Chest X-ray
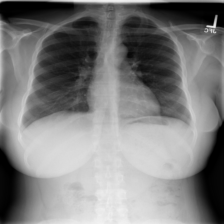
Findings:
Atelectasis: negative
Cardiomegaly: negative
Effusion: negative
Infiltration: negative
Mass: negative
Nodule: negative
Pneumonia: negative
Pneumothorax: negative
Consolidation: negative
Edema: negative
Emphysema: negative
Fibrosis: negative
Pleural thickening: negative
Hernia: negative